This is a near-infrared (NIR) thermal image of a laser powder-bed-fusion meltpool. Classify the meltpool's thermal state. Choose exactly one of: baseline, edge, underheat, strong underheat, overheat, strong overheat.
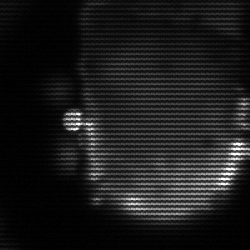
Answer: baseline